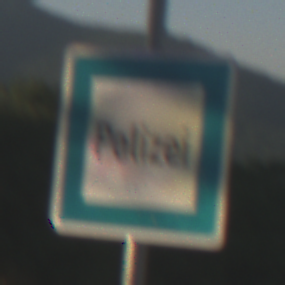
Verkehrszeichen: Polizei
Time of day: SunriseSunset
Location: Outdoor (Nature)
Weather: Clear
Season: NotSpecified
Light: Natural